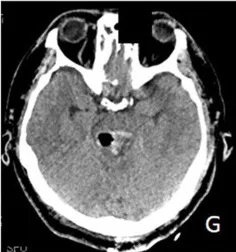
Complete removal of hemorrhage was achieved, as confirmed by the post-op CT scan image.
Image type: radiology (ct)